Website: macys
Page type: cross-sells
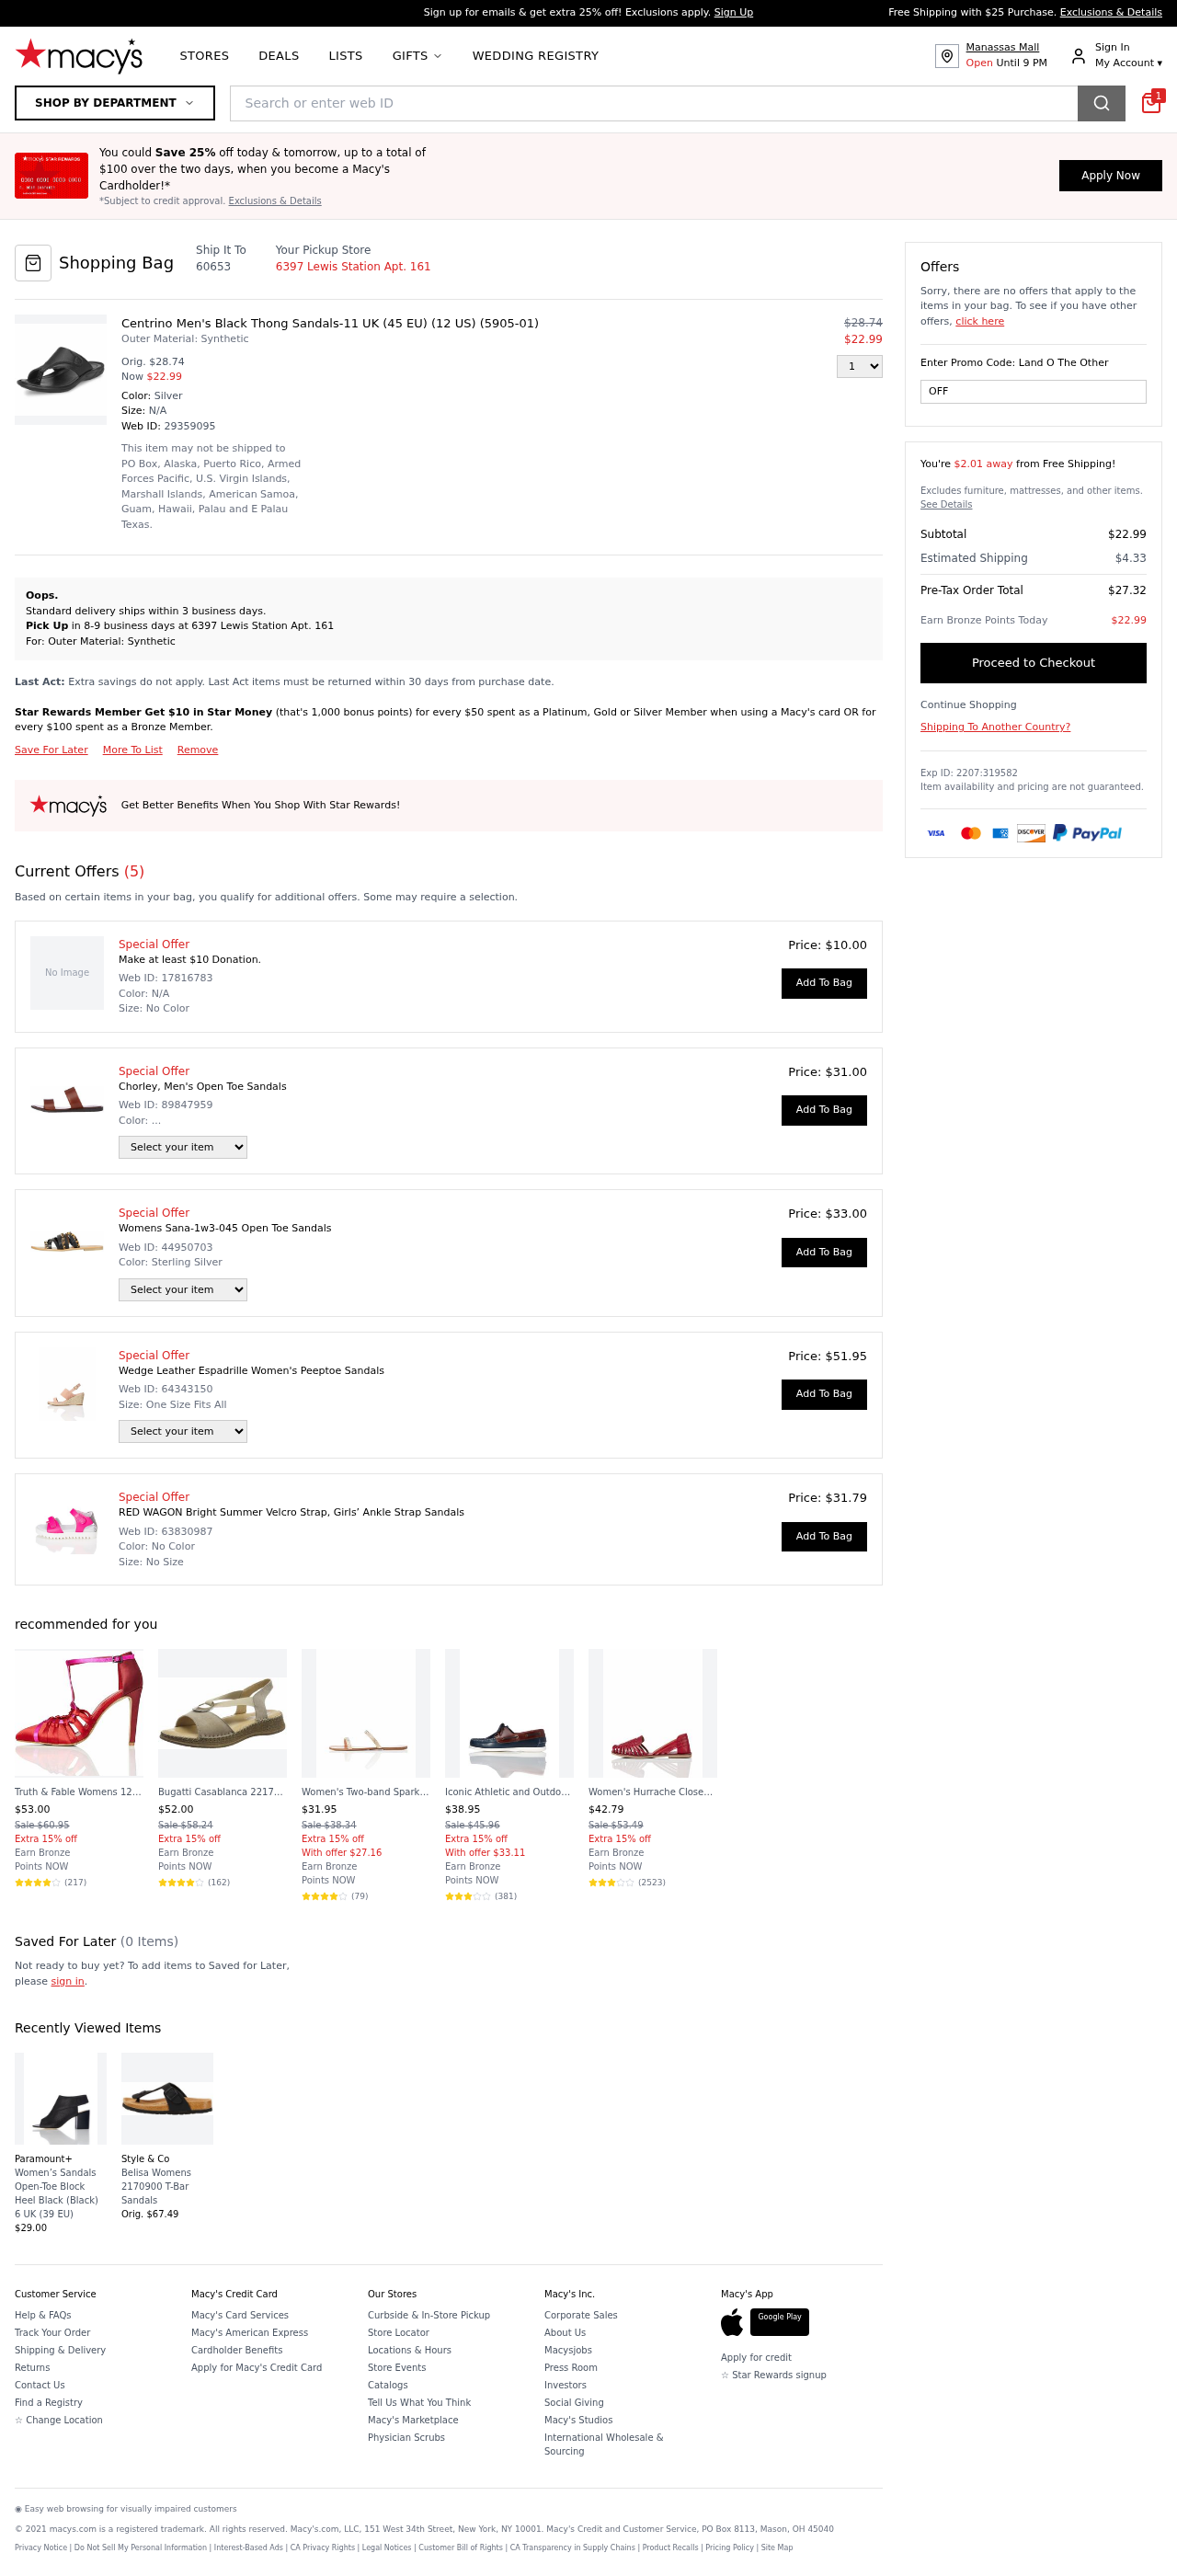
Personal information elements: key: PII_LOCATION1_STREET
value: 6397 Lewis Station Apt. 161
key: PII_POSTCODE
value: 60653
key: PII_PROMO_CODE
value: OFF81
Product elements: key: PRODUCT10_NAME
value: Women's Hurrache Closed Toe Sandals
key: PRODUCT10_NUM_RATINGS
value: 2523
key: PRODUCT10_PRICE
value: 42.79
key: PRODUCT10_RATING
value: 3.2
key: PRODUCT11_NAME
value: Women’s Sandals Open-Toe Block Heel Black (Black) 6 UK (39 EU)
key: PRODUCT11_PRICE
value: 29
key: PRODUCT12_NAME
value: Belisa Womens 2170900 T-Bar Sandals
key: PRODUCT12_PRICE
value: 67.49
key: PRODUCT1_DESC
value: Outer Material: Synthetic
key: PRODUCT1_NAME
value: Centrino Men's Black Thong Sandals-11 UK (45 EU) (12 US) (5905-01)
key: PRODUCT1_PRICE
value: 22.99
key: PRODUCT1_QUANTITY
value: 1
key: PRODUCT2_NAME
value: Chorley, Men's Open Toe Sandals
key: PRODUCT2_PRICE
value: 31
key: PRODUCT3_NAME
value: Womens Sana-1w3-045 Open Toe Sandals
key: PRODUCT3_PRICE
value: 33
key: PRODUCT4_NAME
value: Wedge Leather Espadrille Women's Peeptoe Sandals
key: PRODUCT4_PRICE
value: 51.95
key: PRODUCT5_NAME
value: RED WAGON Bright Summer Velcro Strap, Girls’ Ankle Strap Sandals
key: PRODUCT5_PRICE
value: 31.79
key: PRODUCT6_NAME
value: Truth & Fable Womens 124014 Ankle Strap Sandals
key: PRODUCT6_NUM_RATINGS
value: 217
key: PRODUCT6_PRICE
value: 53
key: PRODUCT6_RATING
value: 4
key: PRODUCT7_NAME
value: Bugatti Casablanca 2217914, Women’s Ankle Strap Sandals
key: PRODUCT7_NUM_RATINGS
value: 162
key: PRODUCT7_PRICE
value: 52
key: PRODUCT7_RATING
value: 4.9
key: PRODUCT8_NAME
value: Women's Two-band Sparkly Open-Toe Flat Sandals Brown Sand), US 9
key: PRODUCT8_NUM_RATINGS
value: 79
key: PRODUCT8_PRICE
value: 31.95
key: PRODUCT8_RATING
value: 4.3
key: PRODUCT9_NAME
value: Iconic Athletic and Outdoor Sandals
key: PRODUCT9_NUM_RATINGS
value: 381
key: PRODUCT9_PRICE
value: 38.95
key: PRODUCT9_RATING
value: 3.9
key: PRODUCT1_ORIGINAL_PRICE
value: $28.74
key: PRODUCT6_ORIGINAL_PRICE
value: Sale $60.95
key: PRODUCT7_ORIGINAL_PRICE
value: Sale $58.24
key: PRODUCT8_ORIGINAL_PRICE
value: Sale $38.34
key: PRODUCT9_ORIGINAL_PRICE
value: Sale $45.96
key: PRODUCT10_ORIGINAL_PRICE
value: Sale $53.49
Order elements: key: ORDER_ID
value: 29359095
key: ORDER_NUM_OFFERS
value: (5)
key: ORDER_FREE_SHIPPING_THRESHOLD
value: $2.01 away
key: ORDER_SUBTOTAL
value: $22.99
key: ORDER_SHIPPING_COST
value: $4.33
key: ORDER_TOTAL
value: $27.32
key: ORDER_POINTS_EARNED
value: $22.99
Search elements: key: HEADER_SEARCH
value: Search or enter web ID
Other elements: key: SAVED_NUM_ITEMS
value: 0